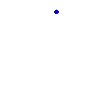
Particle: pion